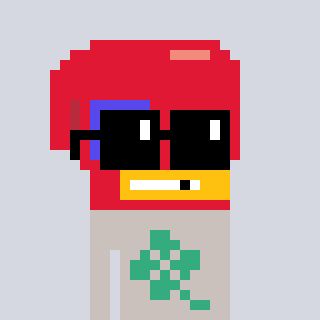
a pixel art character with square black sunglasses, a boxing glove-shaped head and a foggrey-colored body on a cool background